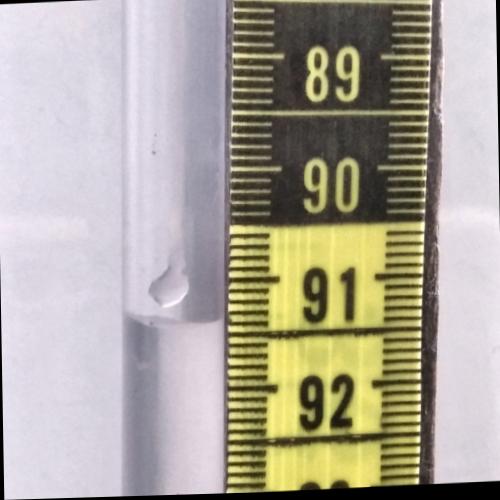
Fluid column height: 91.4 cm